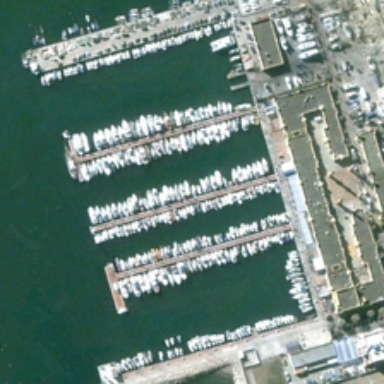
Many boats are in a port near several buildings .